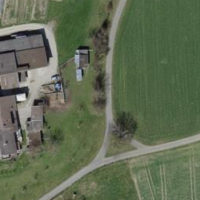
EUNIS habitat code: 52
Species observed at this site:
Filipendula ulmaria